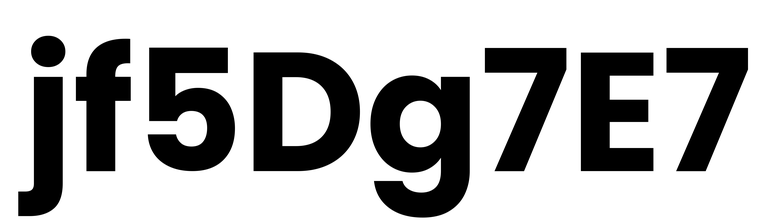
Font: Poppins-Bold